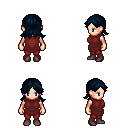
a pixel art fantasy rpg character, female body template, human, light skin, maroon tunic, red pants, raven loose hair, maroon shoes, four views (front, back, left, right), 2x2 character sprite sheet, small pixel art, hard edges, no anti-aliasing